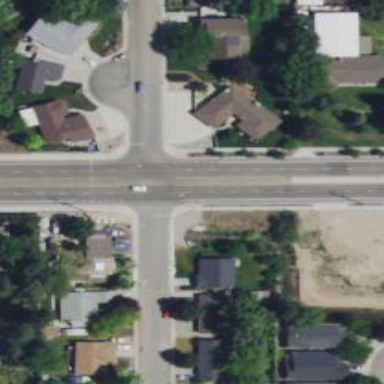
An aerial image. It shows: Unmarked road crossing.